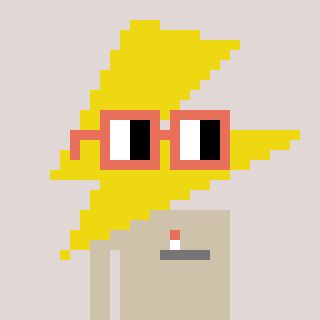
a pixel art character with square orange glasses, a lightning bolt-shaped head and a bege-colored body on a warm background